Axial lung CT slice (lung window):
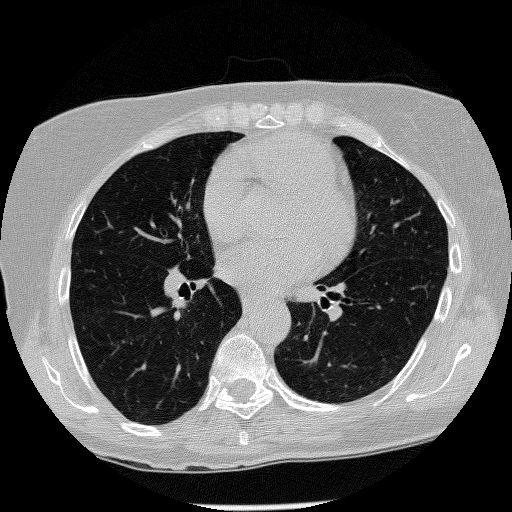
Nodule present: no